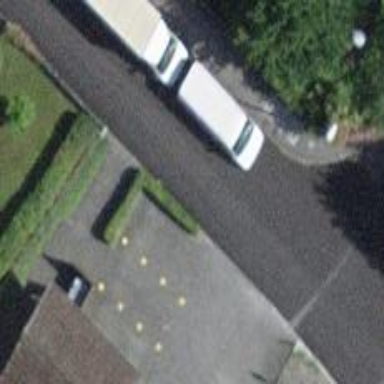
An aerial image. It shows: Parking lane for vehicles.